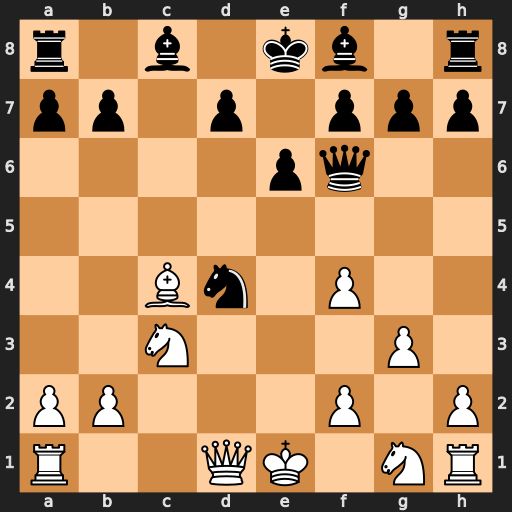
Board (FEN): r1b1kb1r/pp1p1ppp/4pq2/8/2Bn1P2/2N3P1/PP3P1P/R2QK1NR
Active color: w
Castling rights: KQkq
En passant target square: -
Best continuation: Ne4 Qe7 Qxd4 Qb4+ Nd2 d5 a3 Qc5 Qxc5